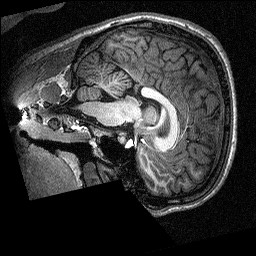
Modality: T1w
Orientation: sagittal